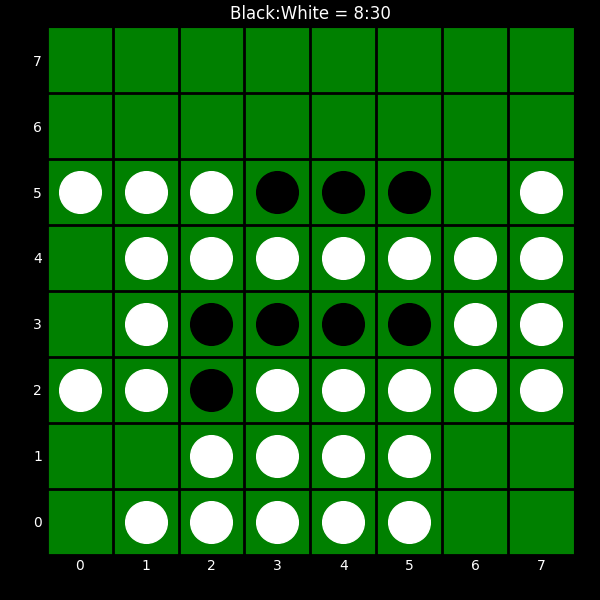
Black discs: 8
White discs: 30